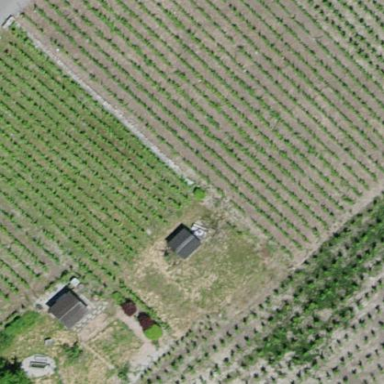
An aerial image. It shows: Vineyard where grapes are grown.